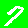
Digit: 7